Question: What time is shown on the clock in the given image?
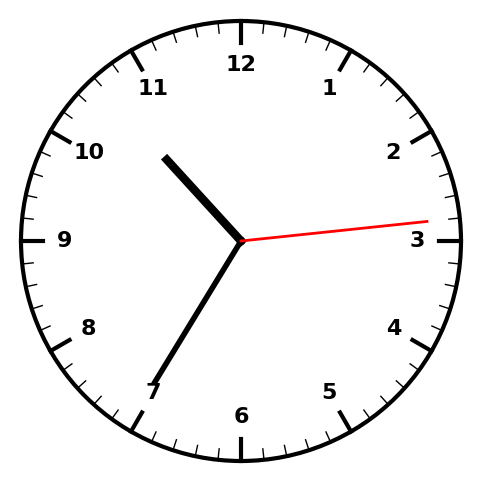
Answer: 10:35:14